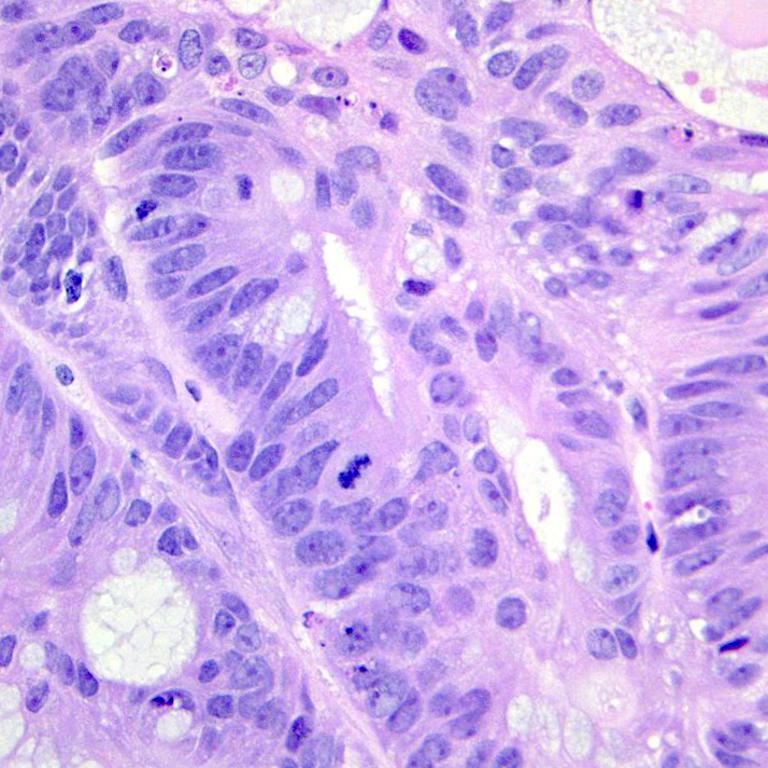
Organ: colon
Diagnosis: adenocarcinomas